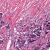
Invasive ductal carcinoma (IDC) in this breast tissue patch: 1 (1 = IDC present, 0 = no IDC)